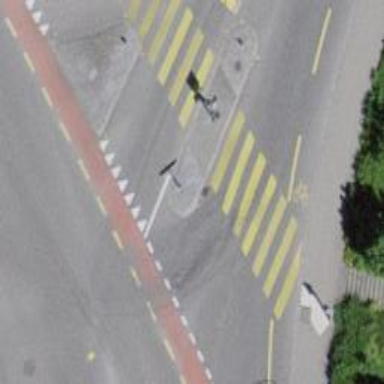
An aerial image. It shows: Crossing with traffic signals.